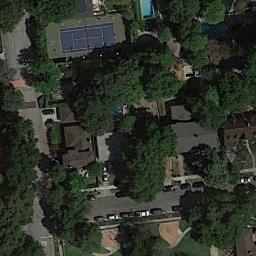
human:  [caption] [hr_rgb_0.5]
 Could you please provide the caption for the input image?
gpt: A tennis court and swimming pool are built in the middle of the residential area with trees in it .

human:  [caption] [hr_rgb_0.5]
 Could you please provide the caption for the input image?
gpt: The tennis court is next to some buildings and trees .

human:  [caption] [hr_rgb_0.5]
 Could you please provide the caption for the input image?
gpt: Many trees are near the tennis court .

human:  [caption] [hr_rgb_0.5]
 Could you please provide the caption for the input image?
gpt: There is a blue tennis court in this residential area .

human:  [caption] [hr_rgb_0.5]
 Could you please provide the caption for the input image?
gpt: There are many green trees and some buildings near the tennis court .